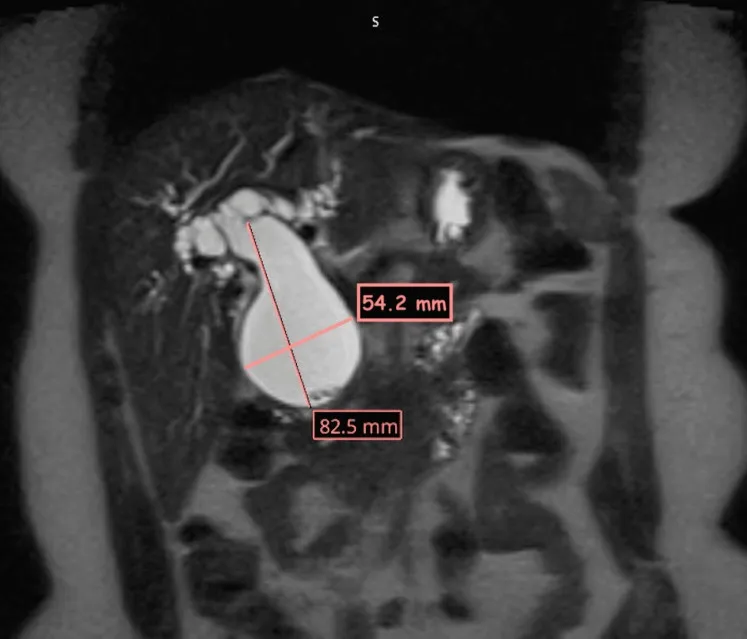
Coronal MRCP section showing biliary cyst with stone-like material. MRCP: magnetic resonance cholangiopancreatography.
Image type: radiology (mri)